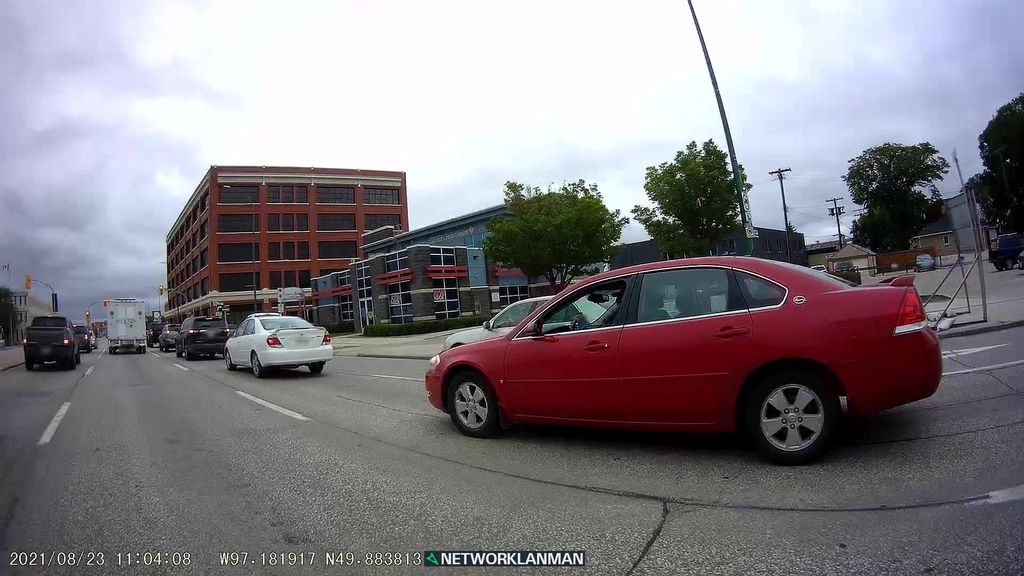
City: winnipeg